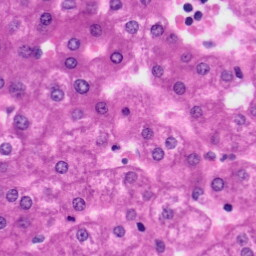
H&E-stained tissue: Liver